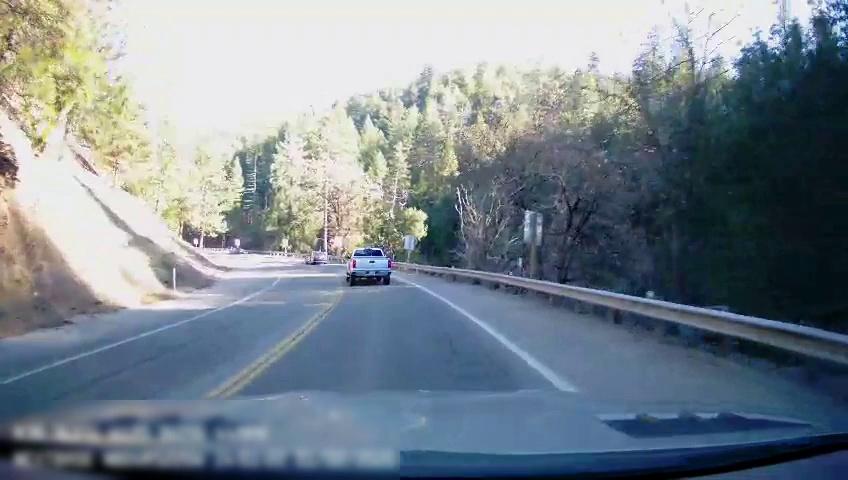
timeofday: Day
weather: Sunny
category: Drivable Space
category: Drivable Space
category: Vehicles | Truck
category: Vehicles | Car
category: Lanes | Opposite Lane
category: Lanes | Current Lane
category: Lanes | Opposite Lane
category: Lanes | Current Lane